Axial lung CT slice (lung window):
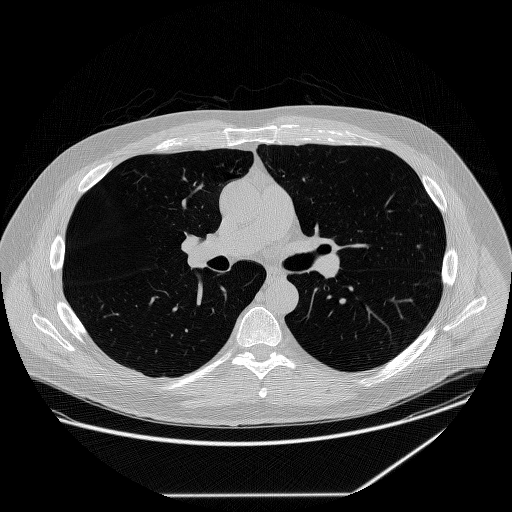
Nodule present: no